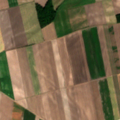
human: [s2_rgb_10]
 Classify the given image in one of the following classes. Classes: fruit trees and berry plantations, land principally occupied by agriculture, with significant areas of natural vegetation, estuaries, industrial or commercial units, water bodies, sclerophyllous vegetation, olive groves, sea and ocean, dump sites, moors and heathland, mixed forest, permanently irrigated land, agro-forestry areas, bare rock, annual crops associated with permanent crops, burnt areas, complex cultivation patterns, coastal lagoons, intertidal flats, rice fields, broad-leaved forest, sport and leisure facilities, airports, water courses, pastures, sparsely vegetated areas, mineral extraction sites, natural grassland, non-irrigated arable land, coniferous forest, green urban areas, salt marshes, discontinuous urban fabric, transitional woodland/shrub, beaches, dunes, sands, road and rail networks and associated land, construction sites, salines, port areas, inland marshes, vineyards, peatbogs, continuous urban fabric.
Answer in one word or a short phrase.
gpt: discontinuous urban fabric, non-irrigated arable land